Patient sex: M
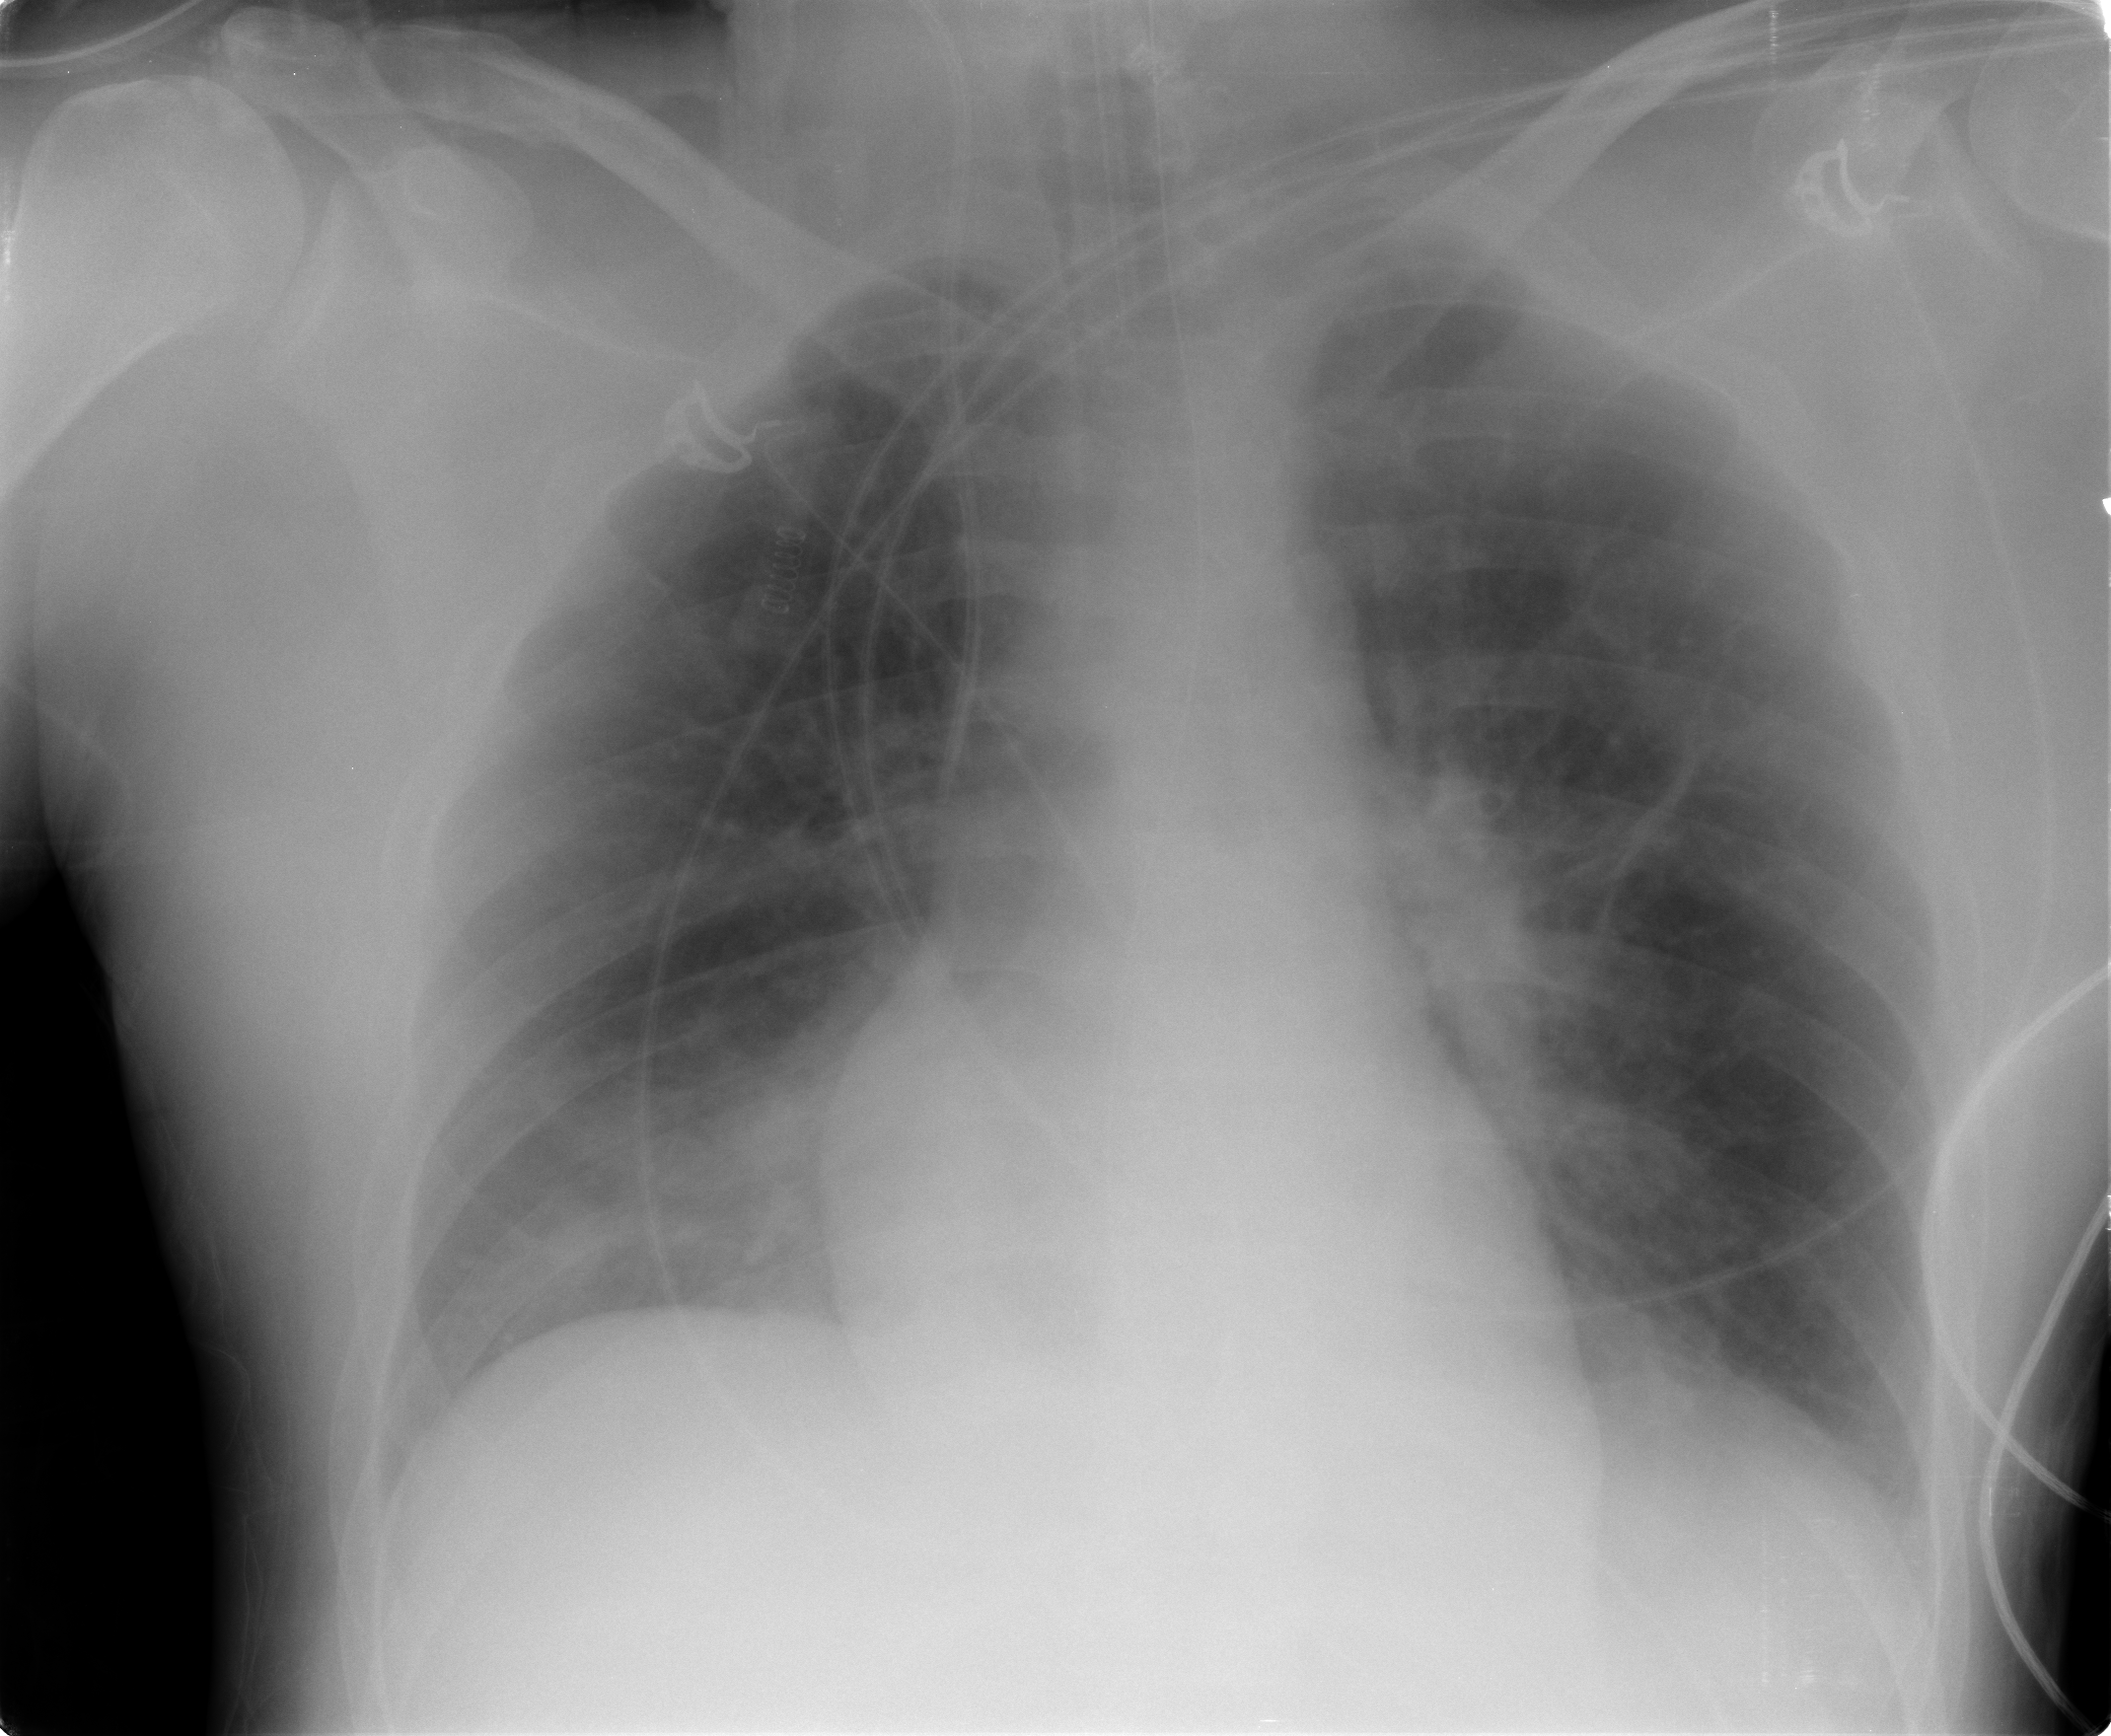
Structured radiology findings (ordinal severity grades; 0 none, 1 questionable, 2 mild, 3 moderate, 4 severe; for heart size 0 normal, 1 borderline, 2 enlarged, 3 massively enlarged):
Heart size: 0
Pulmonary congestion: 0
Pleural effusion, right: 0
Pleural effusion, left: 1
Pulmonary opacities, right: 2
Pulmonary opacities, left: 0
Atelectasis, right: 2
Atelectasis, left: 0